Question: When I try to run my newly finished program from my desktop as a .jar file it gets stuck while running on the "Please Wait..." screen I have to indicate my program is still loading. At the same time, running it from Eclipse IDE it works perfectly fine! Running
'''
java -jar C:\path o\my\jar
ile.jar
'''
results in an 'Error' that looks like:
'''
Exception in thread "AWT-EventQueue-0" java.lang.ExceptionInInitializerError
at ...
Caused by java.lang.NullPointerException
at javax.swing.ImageIcon.<init>(ImageIcon.java:205)...
'''
, I know <URL>' which returns null if nothing was found. . Here is my code:
'''
public static final ImageIcon cloud = new ImageIcon(SomeClass.class.getResource("cloud.png"));
public static final ImageIcon whiteFlower = new ImageIcon(SomeClass.class.getResource("white_flower.png"));
public static final ImageIcon pinkFlower = new ImageIcon(SomeClass.class.getResource("pink_flower.png"));
public static final ImageIcon redFlower = new ImageIcon(SomeClass.class.getResource("red_flower.png"));
public static final ImageIcon blueFlower = new ImageIcon(SomeClass.class.getResource("blue_flower.png"));
public static final ImageIcon bird1 = new ImageIcon(SomeClass.class.getResource("bird_animation\bird1.png"));
public static final ImageIcon bird2 = new ImageIcon(SomeClass.class.getResource("bird_animation\bird2.png"));
public static final ImageIcon bird3 = new ImageIcon(SomeClass.class.getResource("bird_animation\bird3.png"));
public static final ImageIcon bird4 = new ImageIcon(SomeClass.class.getResource("bird_animation\bird4.png"));
public static final ImageIcon bird5 = bird4;
public static final ImageIcon bird6 = bird3;
public static final ImageIcon bird7 = bird2;
public static final ImageIcon bird8 = bird1;
public static final ImageIcon moon = new ImageIcon(SomeClass.class.getResource("moon.png"));
public static final ScaledImageIcon star = new ScaledImageIcon(SomeClass.class.getResource("star.png"), 0.225/*average of 0.15 and 0.3*/);
public static final PixelResizeImageIcon squirrel = new PixelResizeImageIcon(SomeClass.class.getResource("squirrel.gif"/*"bunny.gif"*/), 1.5);
public static final ScaledImageIcon whiteBird1 = new ScaledImageIcon(SomeClass.class.getResource("bird_animation\white1.png"), 1);
public static final ScaledImageIcon whiteBird2 = new ScaledImageIcon(SomeClass.class.getResource("bird_animation\white2.png"), 1);
public static final ScaledImageIcon whiteBird3 = new ScaledImageIcon(SomeClass.class.getResource("bird_animation\white3.png"), 1);
public static final ScaledImageIcon whiteBird4 = new ScaledImageIcon(SomeClass.class.getResource("bird_animation\white4.png"), 1);
public static final ScaledImageIcon whiteBird5 = new ScaledImageIcon(SomeClass.class.getResource("bird_animation\white5.png"), 1);
public static final ScaledImageIcon whiteBird6 = whiteBird4;
public static final ScaledImageIcon whiteBird7 = whiteBird3;
public static final ScaledImageIcon whiteBird8 = whiteBird2;
public static final ScaledImageIcon whiteBird9 = whiteBird1;
'''
And here is my project:

Everything is working in Eclipse, but when I export it to a .jar file and run it with 'java -jar' it gives me an error! Can somebody help ?
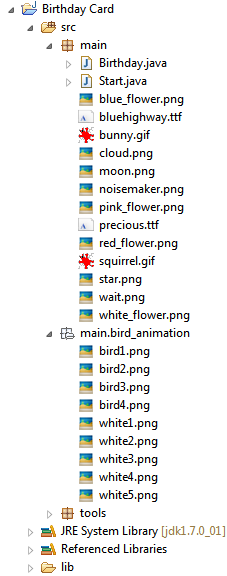
Answer: Check that all the images are in the jar, and use forward slashes rather than backslashes for resource paths:
'''
SomeClass.class.getResource("bird_animation/white1.png")
'''